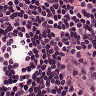
Metastatic tissue present: no